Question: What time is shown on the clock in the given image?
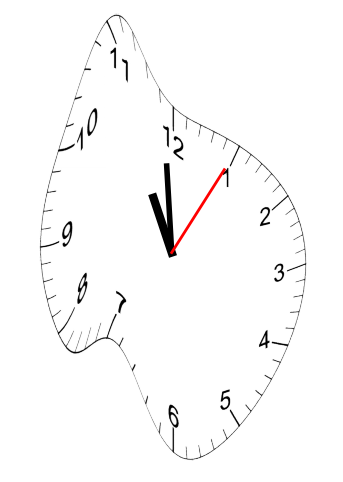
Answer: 10:59:05